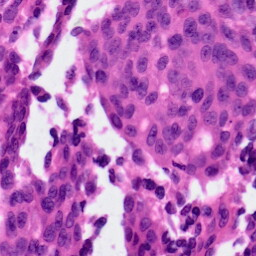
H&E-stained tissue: Ovarian